Question: I need to delete approximately 50 million of records (and not whole table)
I searched and found some ways to do it
This query does what i want, i can optimize it a little bit by storing results of sub queries in a '#TempTable'
What else can i do?
The fastest query so far :
'''
CREATE TABLE #UserIDs ( UserId UNIQUEIDENTIFIER NOT NULL );
CREATE CLUSTERED INDEX myIndex ON #UserIDs (UserId)
INSERT INTO #UserIDs
SELECT UserId FROM TableX WHERE UserID IS NOT NULL;
INSERT INTO #UserIDs
SELECT UserID FROM TableY WHERE CreatorID IS NOT NULL;
DELETE TOP (10000)
FROM Users
WHERE
Email IS NULL
AND
(
(NOT EXISTS ( SELECT 1 FROM #UserIDs WHERE #UserIDs.UserId = Users.UserId ) )
)
DROP TABLE #UserIDs
'''

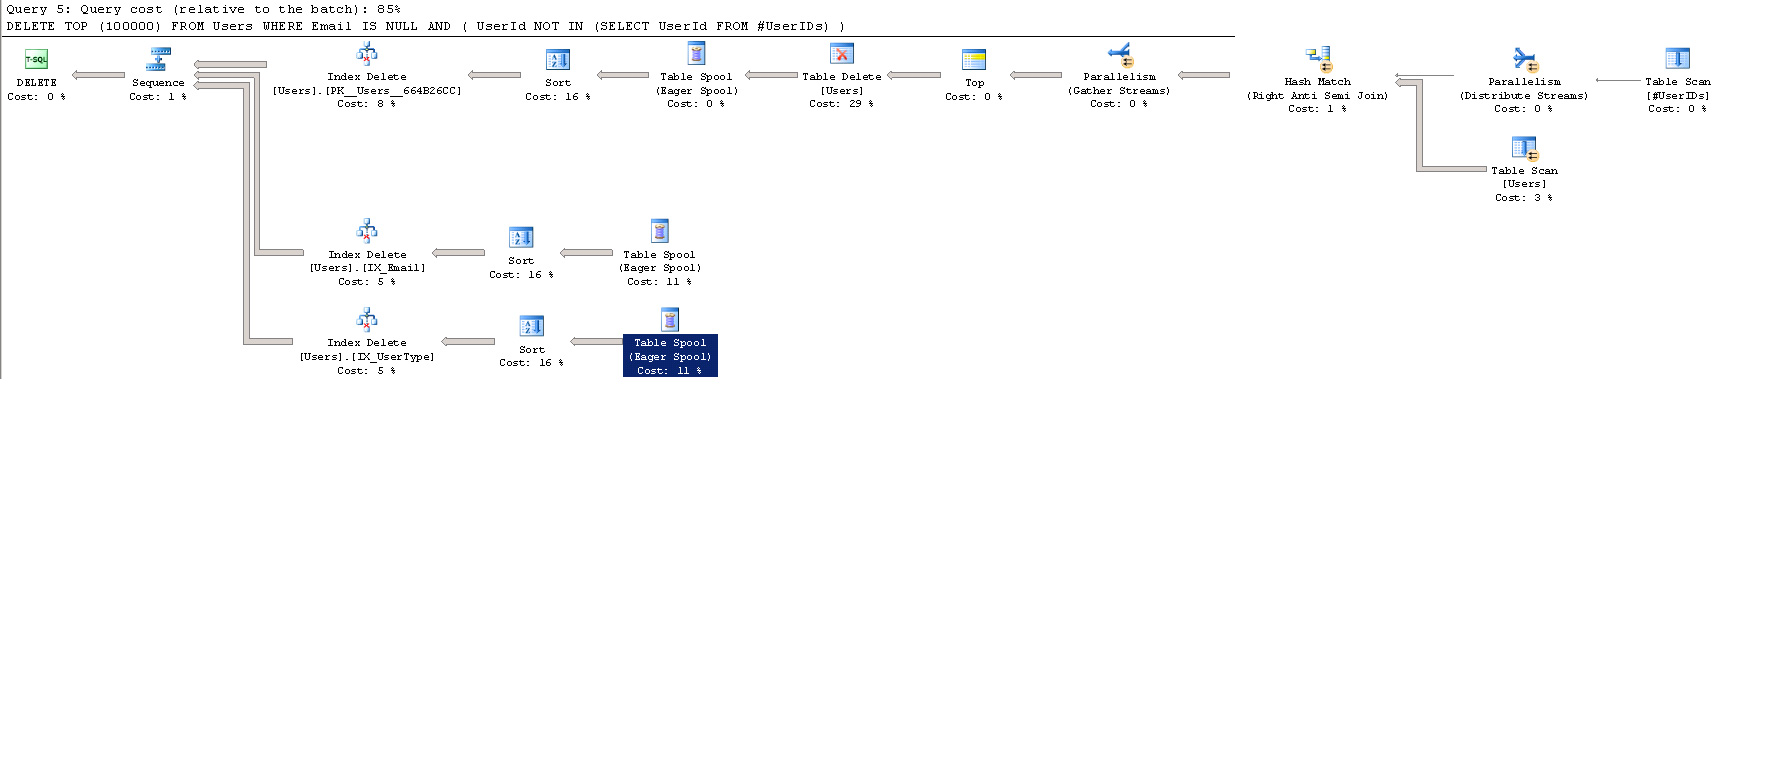
Answer: If the number of records you want to preserve is small comparing to number of records you need to delete, I would copy them to temporary table, then TRUNCATE the original table and insert preserved records back from temporary table. Table truncation works very fast, so you may save much time. However TRUNCATE TABLE not always work, but it can be a solution for you.